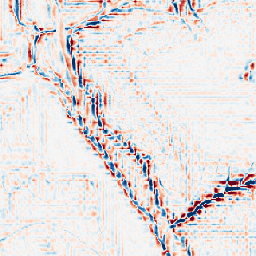
Category: wavelet
Decomposition family: wavelet_dwt
Decomposition parameters: wavelet: db2
level: 3
Upsampling method: area
Upsampling parameters: scale: 8
Upsampling scale: 8